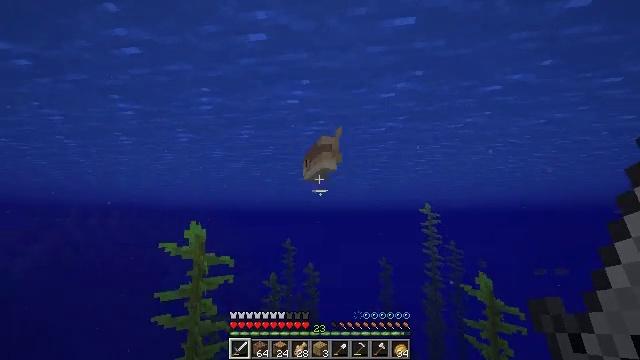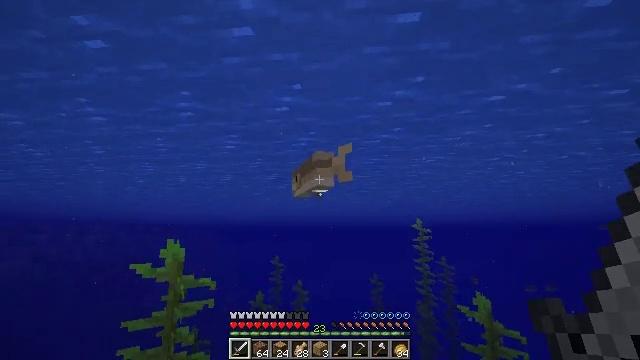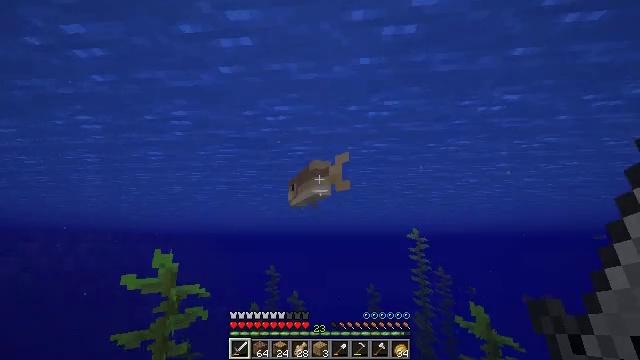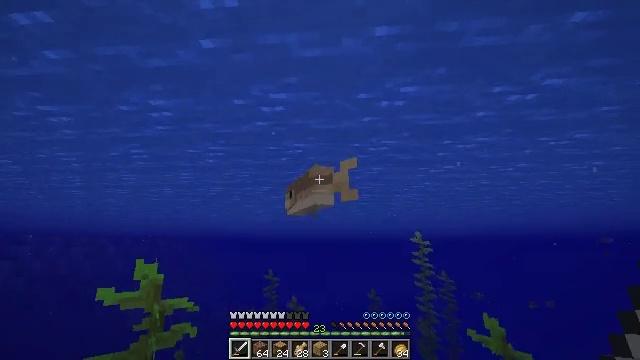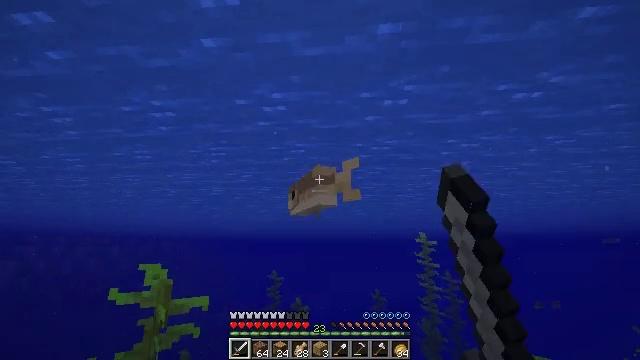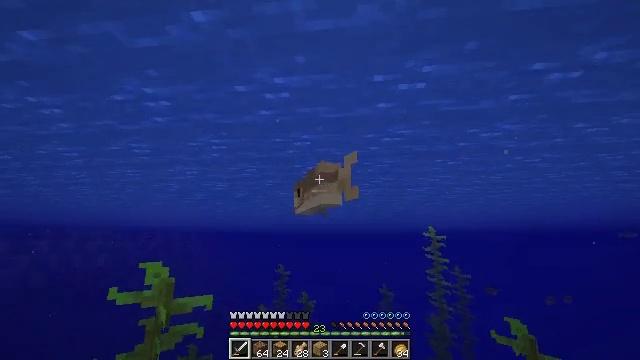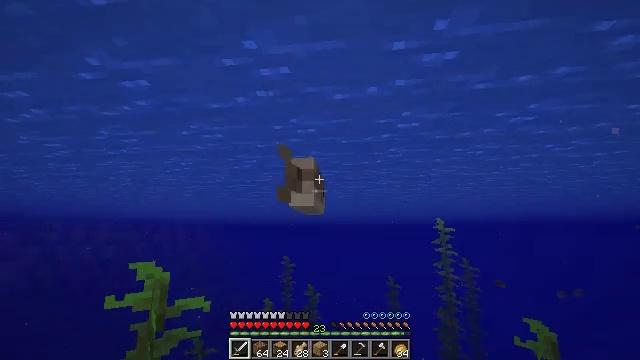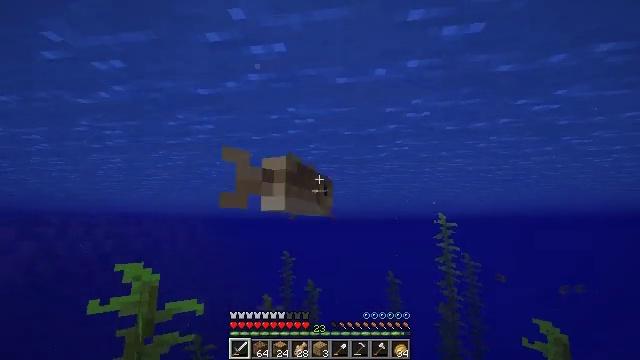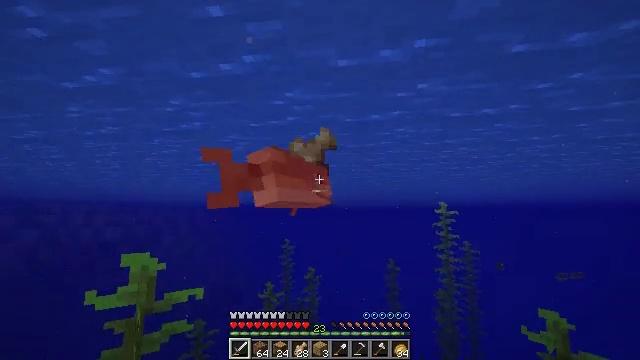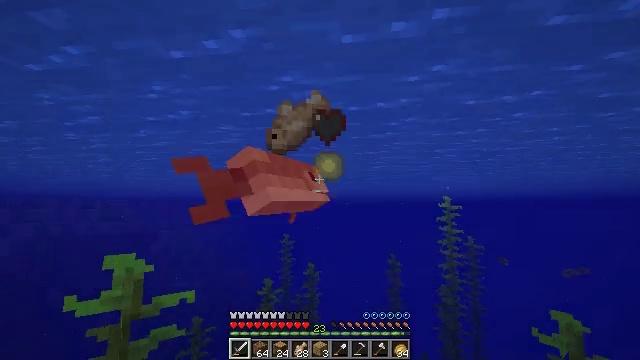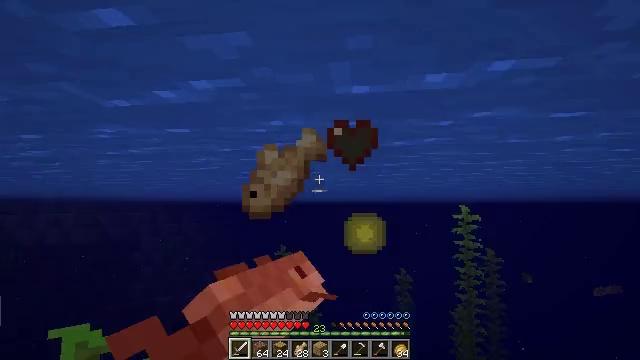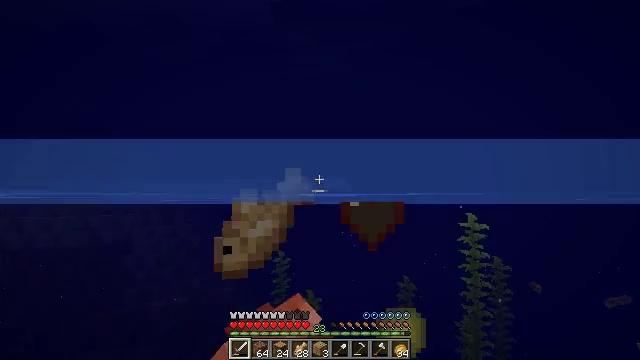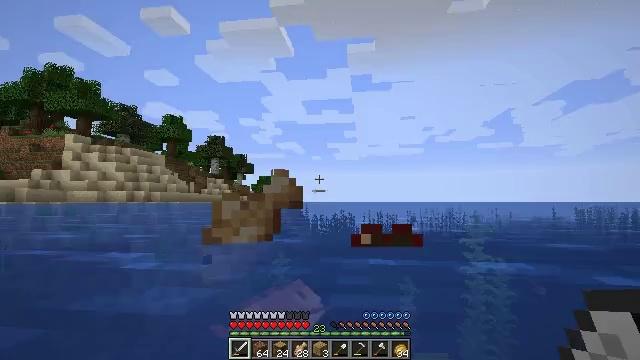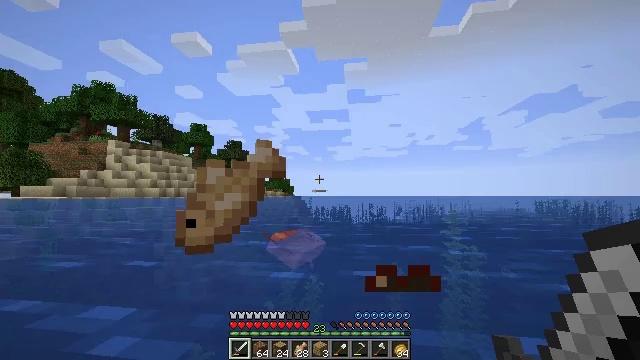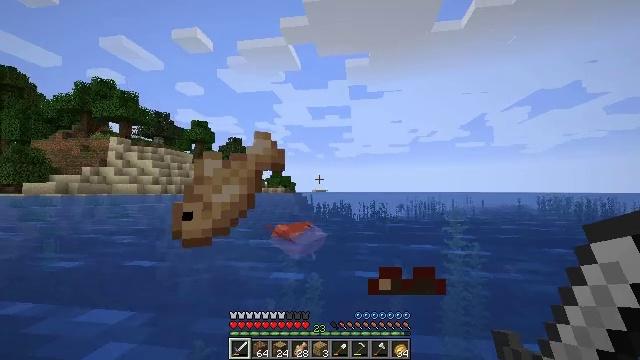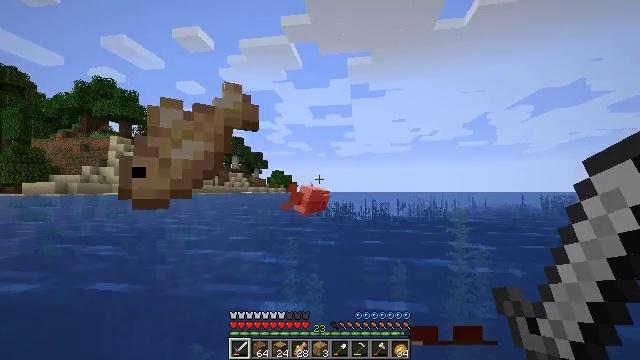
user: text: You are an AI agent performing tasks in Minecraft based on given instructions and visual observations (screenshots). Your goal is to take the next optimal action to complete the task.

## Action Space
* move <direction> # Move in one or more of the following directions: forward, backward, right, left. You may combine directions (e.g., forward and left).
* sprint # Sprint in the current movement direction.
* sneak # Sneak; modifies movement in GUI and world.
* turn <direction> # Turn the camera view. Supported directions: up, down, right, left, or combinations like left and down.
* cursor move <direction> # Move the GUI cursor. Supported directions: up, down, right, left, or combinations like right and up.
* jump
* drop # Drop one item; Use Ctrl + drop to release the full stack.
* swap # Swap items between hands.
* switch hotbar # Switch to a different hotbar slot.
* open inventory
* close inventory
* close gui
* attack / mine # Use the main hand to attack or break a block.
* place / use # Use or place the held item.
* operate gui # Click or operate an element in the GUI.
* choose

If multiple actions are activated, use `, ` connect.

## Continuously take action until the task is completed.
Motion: motion action
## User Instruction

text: Kill the cod.
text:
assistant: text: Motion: move forward, turn right and up
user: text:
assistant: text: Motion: move forward, turn up
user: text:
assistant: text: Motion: move forward, attack / mine
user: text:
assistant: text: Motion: move forward, attack / mine
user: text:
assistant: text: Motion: move forward, turn left and down, attack / mine
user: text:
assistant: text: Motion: move forward, turn left and down, attack / mine
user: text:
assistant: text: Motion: move forward, turn down
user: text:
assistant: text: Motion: move forward, turn down
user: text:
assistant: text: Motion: move forward, turn down
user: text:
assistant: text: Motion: move forward
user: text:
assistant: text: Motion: move forward
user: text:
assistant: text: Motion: move forward
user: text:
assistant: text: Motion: move forward
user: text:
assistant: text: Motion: move forward
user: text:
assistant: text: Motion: move forward
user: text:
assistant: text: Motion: move forward
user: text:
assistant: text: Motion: move forward
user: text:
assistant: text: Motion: move forward
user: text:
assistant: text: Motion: move forward, turn left
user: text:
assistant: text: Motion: move forward, turn left and down
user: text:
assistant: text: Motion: move forward, turn left and down
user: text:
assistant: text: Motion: move forward, turn left and down
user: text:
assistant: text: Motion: move forward, turn left and down
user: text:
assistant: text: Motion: move forward, turn left and down
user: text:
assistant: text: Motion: move forward, turn left and down
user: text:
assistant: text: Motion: move forward, turn left and down
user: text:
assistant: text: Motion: move forward, turn left and down
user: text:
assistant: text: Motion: move forward, turn left
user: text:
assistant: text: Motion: move forward
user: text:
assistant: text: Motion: move forward